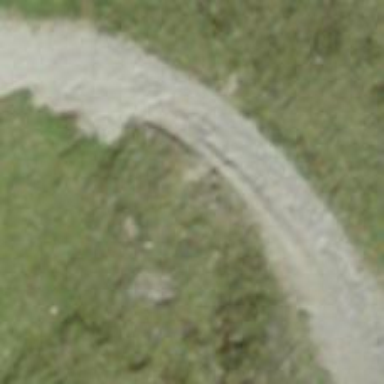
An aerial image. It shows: Excellent visible ground path.